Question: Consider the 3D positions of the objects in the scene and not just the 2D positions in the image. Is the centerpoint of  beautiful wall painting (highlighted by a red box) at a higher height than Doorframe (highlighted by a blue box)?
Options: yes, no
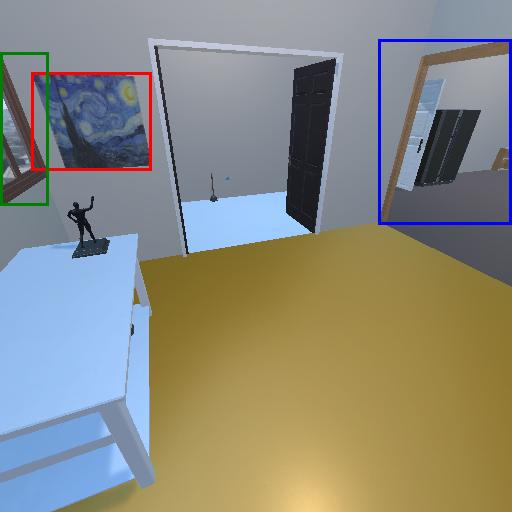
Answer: yes